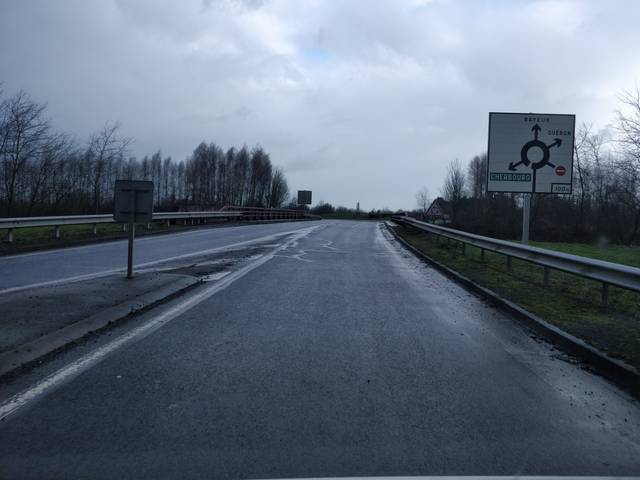
Region: France
Coordinates: 49.255, -0.7236